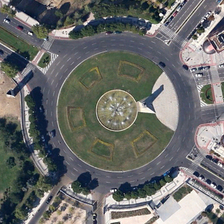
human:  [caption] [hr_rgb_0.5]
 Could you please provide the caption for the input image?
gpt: several roads are connected to a circle square .

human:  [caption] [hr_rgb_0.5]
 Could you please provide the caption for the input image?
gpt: several roads are connected to a circle square .

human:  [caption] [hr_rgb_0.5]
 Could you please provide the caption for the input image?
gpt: several roads are connected to a circle square .

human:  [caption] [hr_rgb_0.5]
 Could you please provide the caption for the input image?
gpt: several roads are connected to a circle square .

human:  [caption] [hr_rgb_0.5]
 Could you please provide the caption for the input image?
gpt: several roads are connected to a circle square .